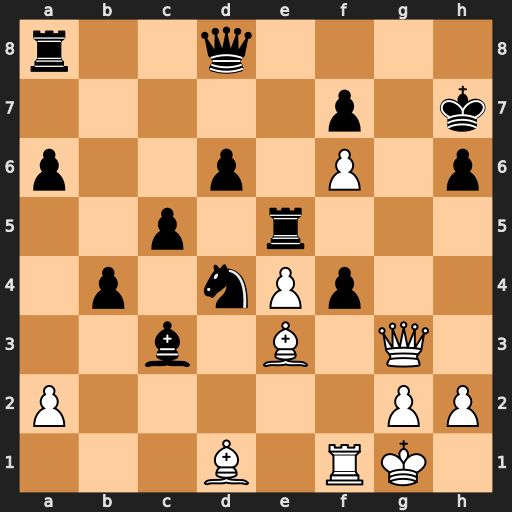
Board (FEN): r2q4/5p1k/p2p1P1p/2p1r3/1p1nPp2/2b1B1Q1/P5PP/3B1RK1
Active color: w
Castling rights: -
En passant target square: -
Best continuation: Qg7#